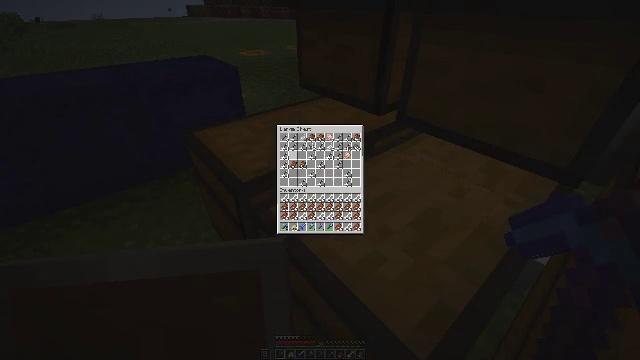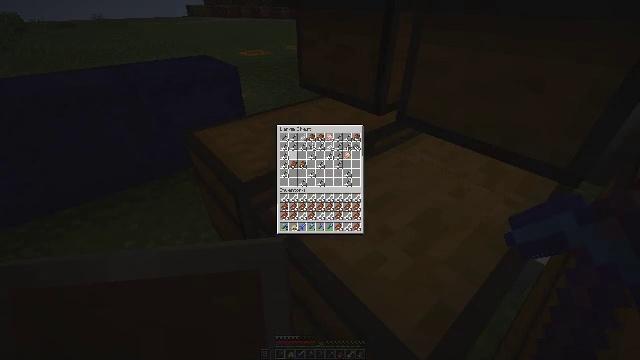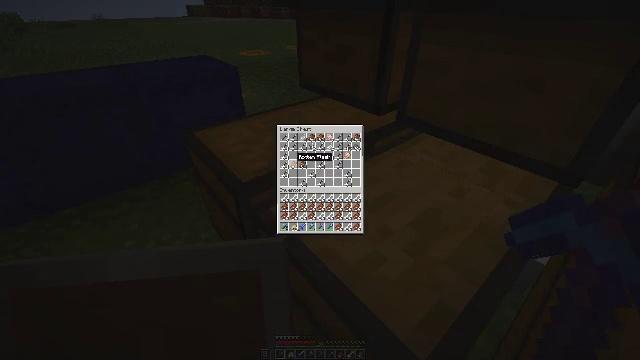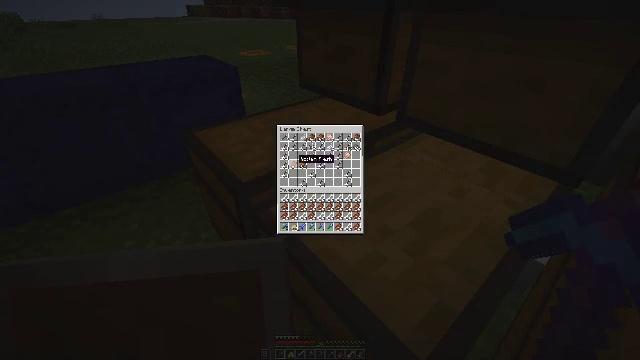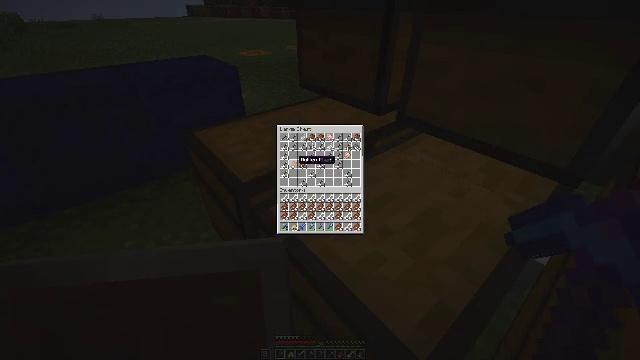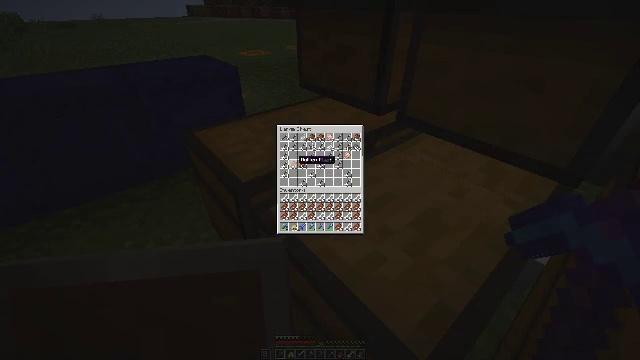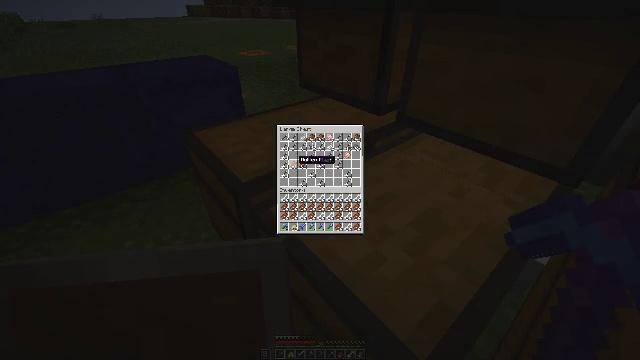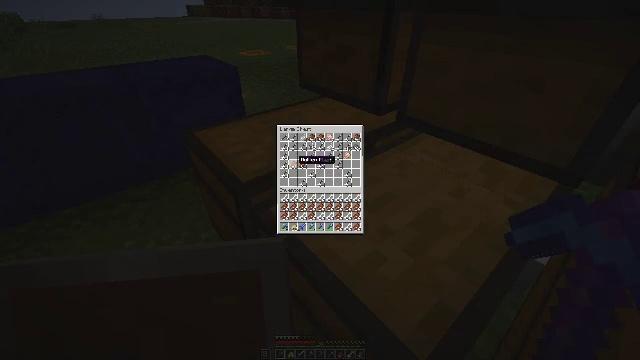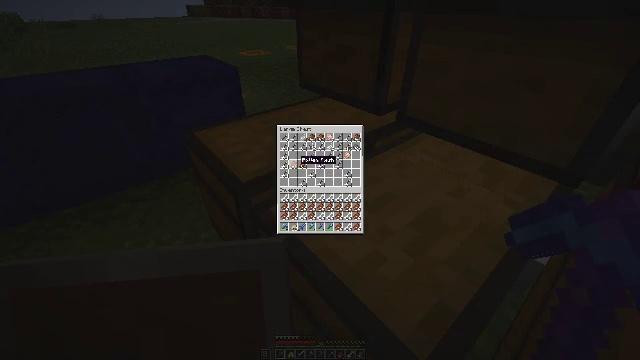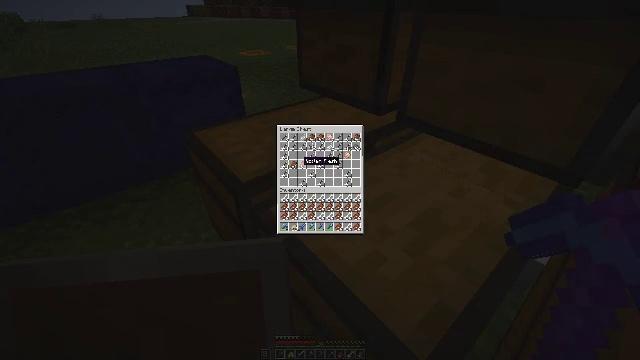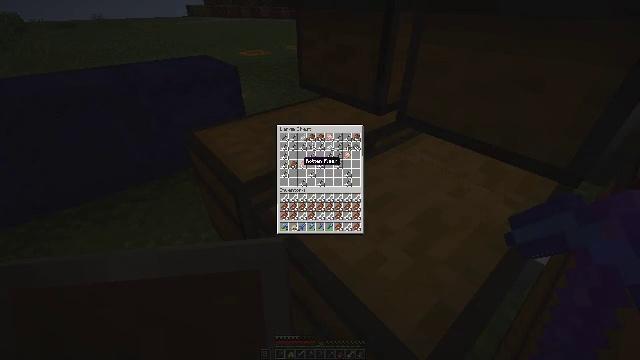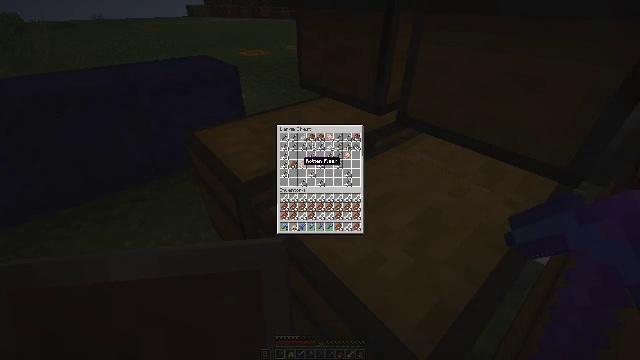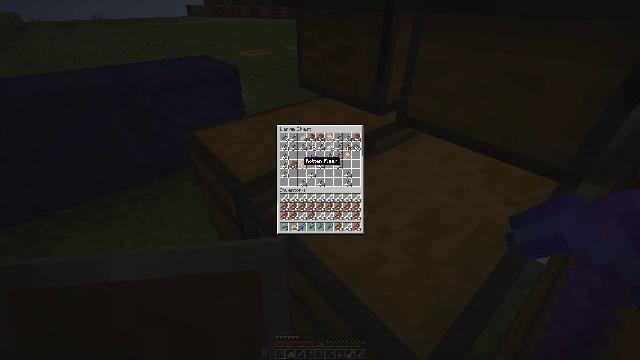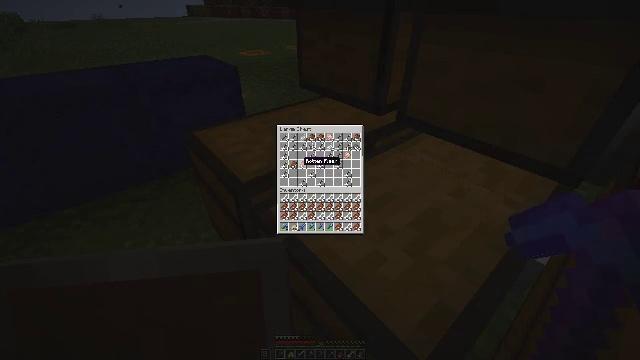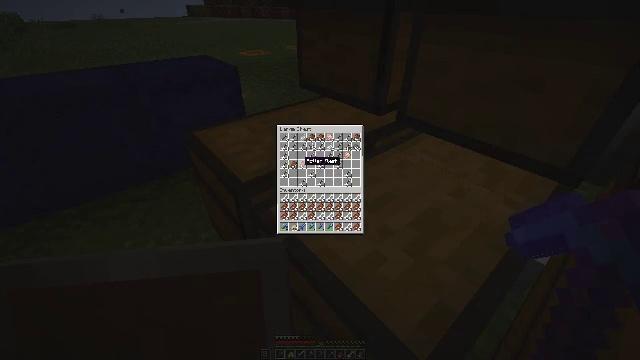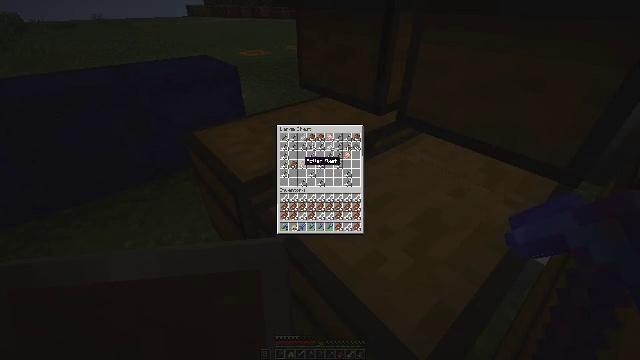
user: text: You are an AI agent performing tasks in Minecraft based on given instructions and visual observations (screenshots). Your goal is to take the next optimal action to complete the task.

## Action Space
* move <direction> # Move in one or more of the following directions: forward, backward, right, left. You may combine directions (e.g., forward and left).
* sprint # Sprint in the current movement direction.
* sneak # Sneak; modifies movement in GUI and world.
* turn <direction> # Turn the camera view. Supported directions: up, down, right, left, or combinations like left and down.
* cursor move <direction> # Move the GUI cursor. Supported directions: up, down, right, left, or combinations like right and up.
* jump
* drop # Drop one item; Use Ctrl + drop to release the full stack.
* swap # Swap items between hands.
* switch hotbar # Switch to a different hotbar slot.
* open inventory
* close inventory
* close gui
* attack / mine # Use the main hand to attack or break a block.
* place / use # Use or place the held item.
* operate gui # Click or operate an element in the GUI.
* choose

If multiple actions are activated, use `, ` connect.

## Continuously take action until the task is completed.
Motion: motion action
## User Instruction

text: Collect the blue shulker box into your inventory.
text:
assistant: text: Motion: no_op
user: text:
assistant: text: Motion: no_op
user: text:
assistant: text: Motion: no_op
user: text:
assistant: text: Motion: sneak
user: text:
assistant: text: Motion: sneak, attack / mine
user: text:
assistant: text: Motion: sneak, attack / mine
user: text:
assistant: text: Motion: sneak, attack / mine
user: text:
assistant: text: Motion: sneak
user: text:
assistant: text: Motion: sneak
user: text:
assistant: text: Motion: sneak, attack / mine
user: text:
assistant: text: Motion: sneak, attack / mine
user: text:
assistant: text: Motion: sneak, attack / mine
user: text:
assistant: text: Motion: sneak, attack / mine
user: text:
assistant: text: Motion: no_op
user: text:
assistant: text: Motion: no_op
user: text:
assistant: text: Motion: no_op
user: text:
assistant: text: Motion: open inventory
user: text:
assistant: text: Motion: open inventory
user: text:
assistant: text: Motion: turn left, open inventory
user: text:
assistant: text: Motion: turn left and up
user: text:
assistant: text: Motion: turn left and up
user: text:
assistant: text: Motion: move forward, turn left
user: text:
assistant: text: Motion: move forward
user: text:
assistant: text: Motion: move forward
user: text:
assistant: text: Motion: move forward, turn right and up
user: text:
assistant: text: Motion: move forward, turn right and up
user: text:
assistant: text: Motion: turn right and up
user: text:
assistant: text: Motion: turn right, use / place
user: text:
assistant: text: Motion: use / place
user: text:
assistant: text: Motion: use / place